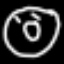
Label: donut